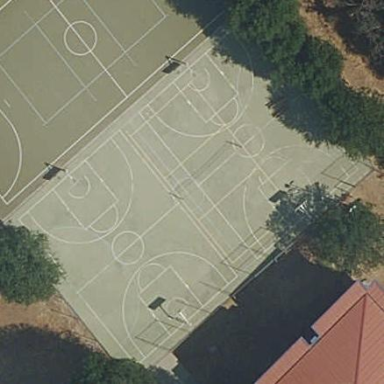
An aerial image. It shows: Basketball court located in leisure land pitch.